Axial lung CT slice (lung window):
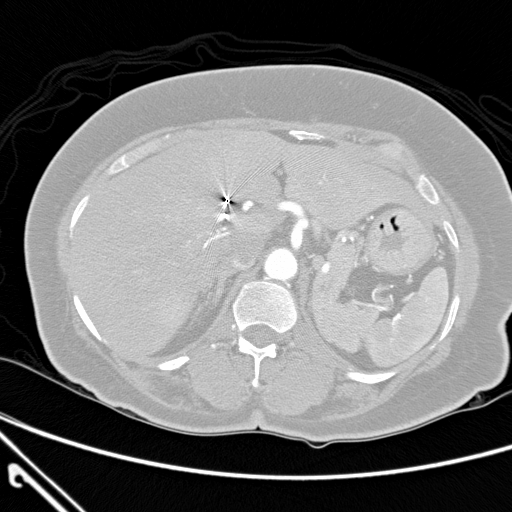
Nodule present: no